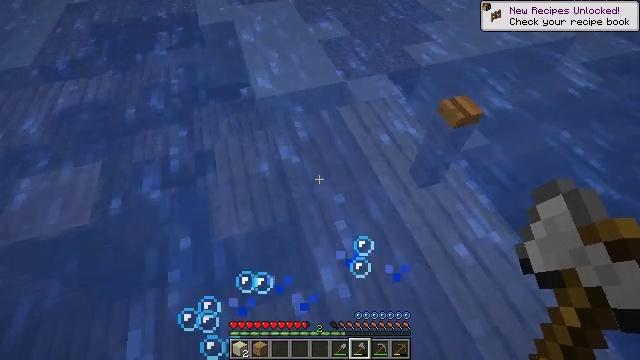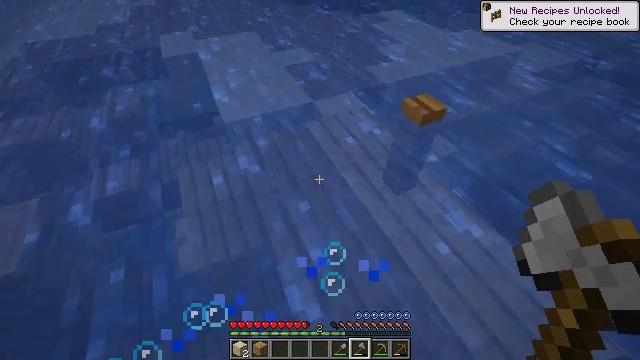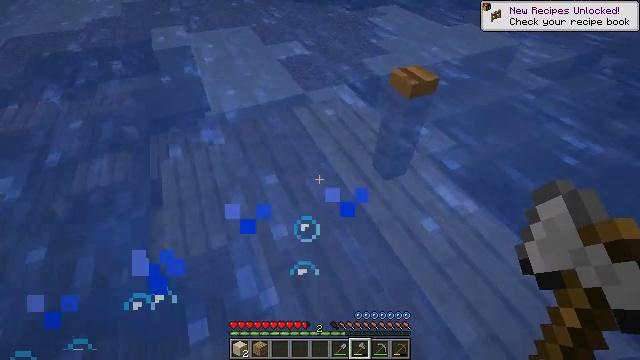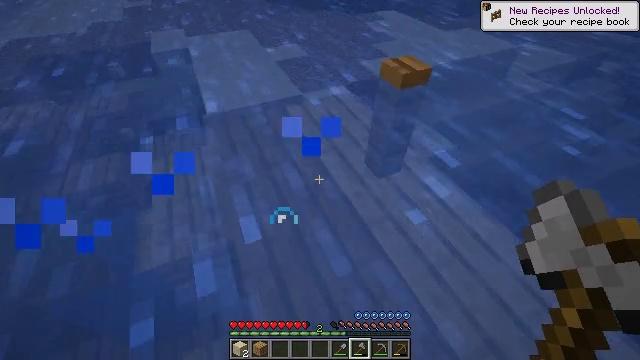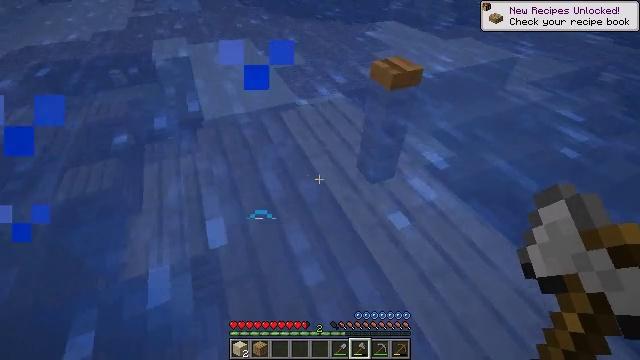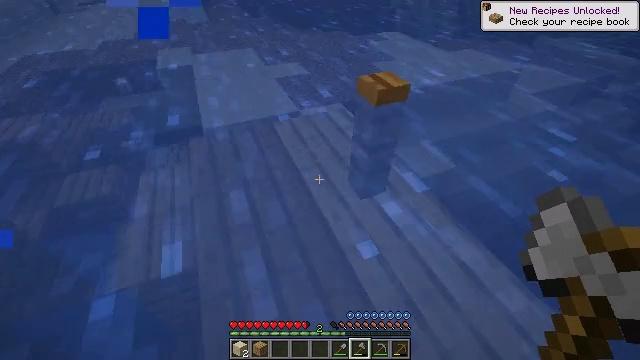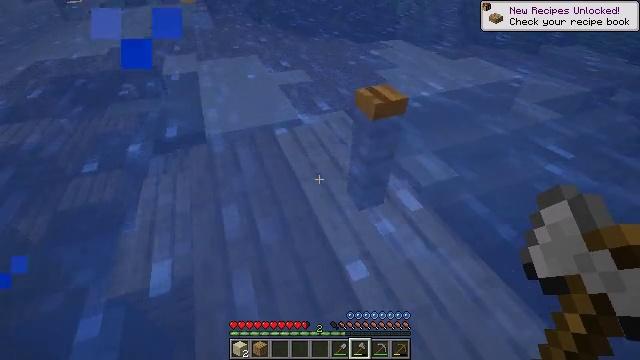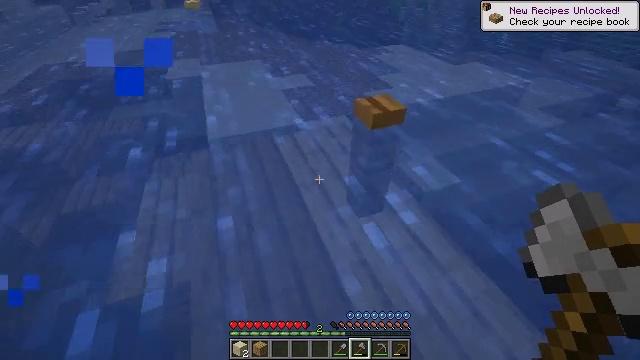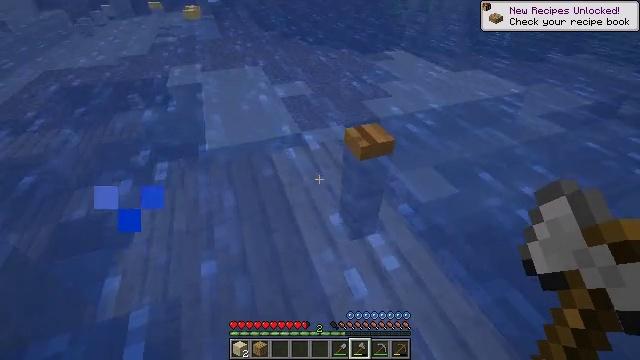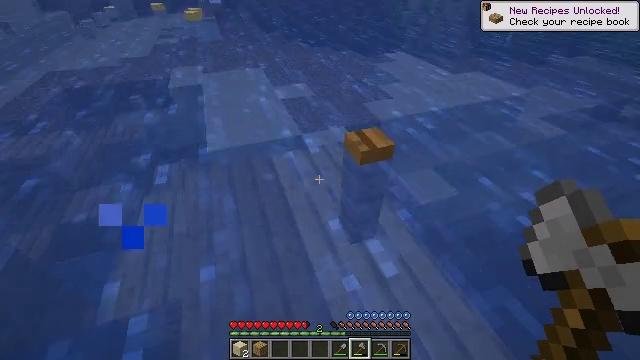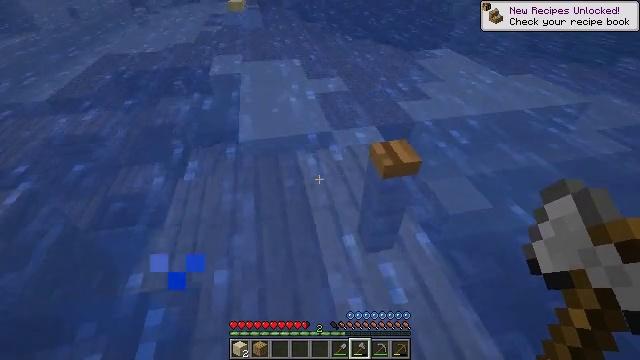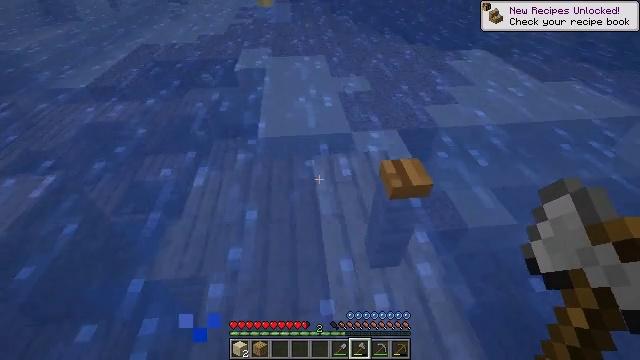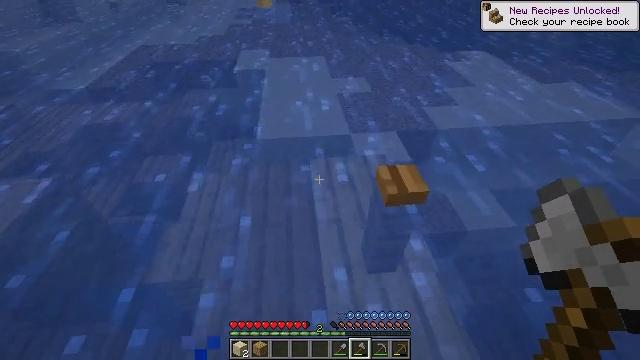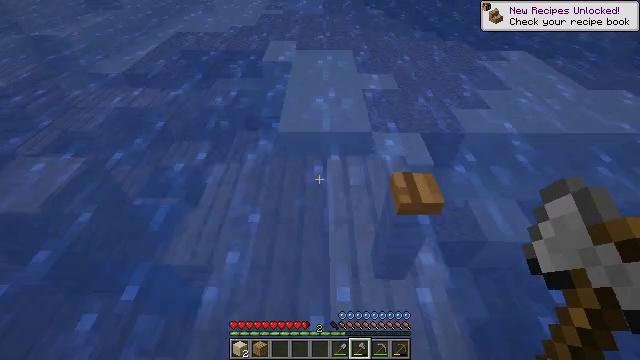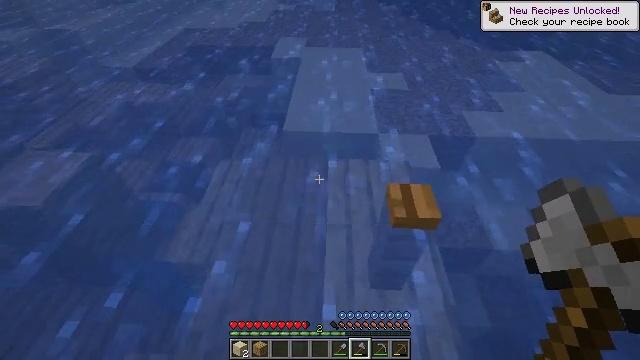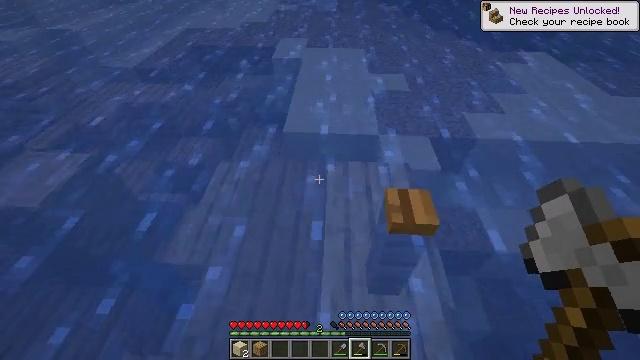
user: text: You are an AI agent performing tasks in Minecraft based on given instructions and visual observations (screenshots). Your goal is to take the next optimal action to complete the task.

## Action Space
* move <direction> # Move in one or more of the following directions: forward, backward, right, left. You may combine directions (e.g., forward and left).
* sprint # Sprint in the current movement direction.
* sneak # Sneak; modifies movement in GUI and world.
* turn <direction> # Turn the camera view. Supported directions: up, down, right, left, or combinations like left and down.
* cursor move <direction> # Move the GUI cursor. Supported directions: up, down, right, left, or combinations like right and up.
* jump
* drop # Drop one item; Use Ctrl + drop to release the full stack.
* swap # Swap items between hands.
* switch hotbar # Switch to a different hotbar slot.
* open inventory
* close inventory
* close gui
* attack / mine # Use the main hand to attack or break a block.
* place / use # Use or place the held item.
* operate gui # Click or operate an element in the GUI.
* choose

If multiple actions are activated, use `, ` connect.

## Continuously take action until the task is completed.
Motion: motion action
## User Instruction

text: Mine sand by the water.
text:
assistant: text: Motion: move right, turn right and up, jump
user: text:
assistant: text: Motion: move right, jump
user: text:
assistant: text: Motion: move forward and move right, turn up, jump
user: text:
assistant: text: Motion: move forward, turn up, jump
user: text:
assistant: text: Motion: move forward, turn left and up, jump
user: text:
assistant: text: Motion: move forward, turn left and up, jump
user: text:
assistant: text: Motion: move forward, jump
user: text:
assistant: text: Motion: move forward, jump
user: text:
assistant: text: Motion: move forward
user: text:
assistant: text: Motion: move forward and move right, turn left and down
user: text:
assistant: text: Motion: move forward and move right, turn left and down
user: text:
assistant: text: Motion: move forward and move right
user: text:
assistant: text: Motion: move forward and move right, turn left and down
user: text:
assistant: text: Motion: move forward, turn left
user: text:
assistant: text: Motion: move forward
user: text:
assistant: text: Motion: move forward and move right, turn left
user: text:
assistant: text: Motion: move forward and move right, turn left
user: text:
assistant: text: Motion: move forward and move right, turn left, jump
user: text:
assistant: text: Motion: move forward, jump
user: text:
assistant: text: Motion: move forward, jump
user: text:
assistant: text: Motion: move forward and move right, turn left, jump
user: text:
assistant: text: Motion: move forward and move right, jump
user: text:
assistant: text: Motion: move forward and move right, jump
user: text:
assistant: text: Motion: move forward and move right, jump
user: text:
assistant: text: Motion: move forward, use / place, jump
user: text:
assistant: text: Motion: move forward, use / place, jump
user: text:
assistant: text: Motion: move forward
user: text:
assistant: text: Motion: no_op
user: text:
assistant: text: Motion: turn left
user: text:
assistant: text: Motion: turn left and up